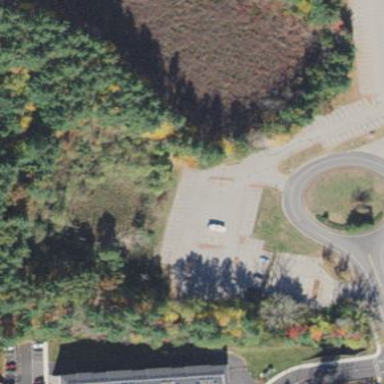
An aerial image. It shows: Parking area with surface.